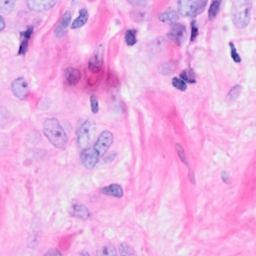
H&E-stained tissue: Breast